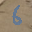
Label: 6